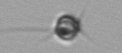
Label: Acanthoica_quattrospina